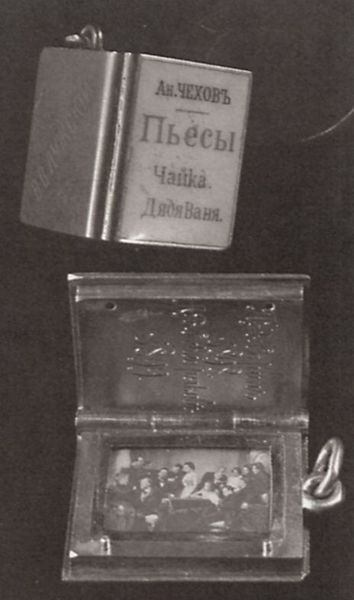
Titel: Porträt von Anton P. Cechov, Moskau
Künstler: D. Asikritov
Institution: unbekannt
Schlagwörter: dunkel, gruppe, mann, schatten, weiß, menschen, frau, grau, hell, hintergrund, licht, schwarz, schloss, fest, bibel, silber, bild, innen, paar, schrift, bücher, russland, kette, möwe, glanz, metall, tee, plastik, foto, fotografie, photographie, eisen, deckel, buch, untergrund, dose, medaillon, stücke, schwarzweiss, buchstabe, buchstaben, beschriftung, literatur, worte, gravur, photo, umschlag, bucheinband, buchrücken, anhänger, griechisch, lichtreflex, familienbild, bibliothek, reflex, geöffnet, schatulle, beschreibung, wort, details, gegossen, kasette, kassette, russisch, wörter, schrif, büchse, öse, kyrillisch, aufhänger, klappbar, werke, kyrilisch, anketten, anton tschechow, armulet, buchkasten, foto im foto, kettenglied, medaliong, nlech, schließbar, theaterstücke, tschechow